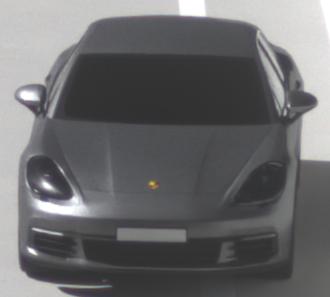
Make: Porsche
Model: Panamera
Detailed model: Panamera (971)
Model produced from: 2016/11
Model produced until: 2018/08
Doors: 5
Color: gray
Road condition: dry road
Daytime: midday
Contrast: high contrast